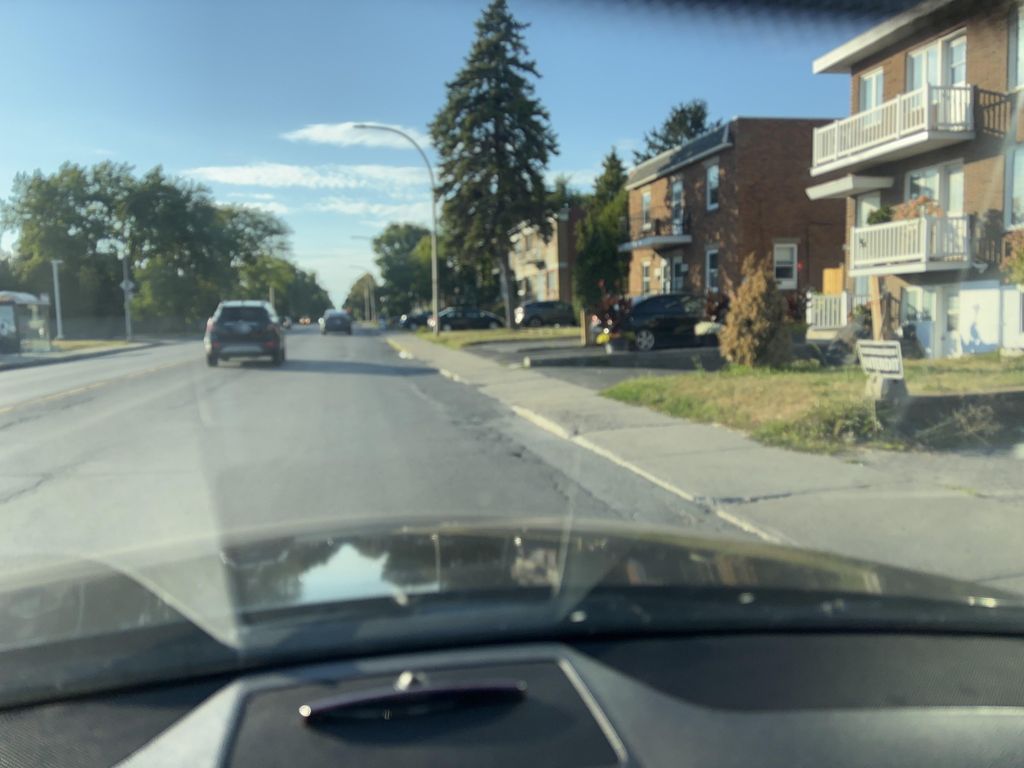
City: montreal